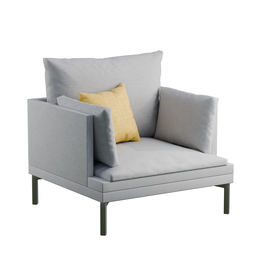
Label: furniture